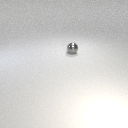
small gray metal sphere